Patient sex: F
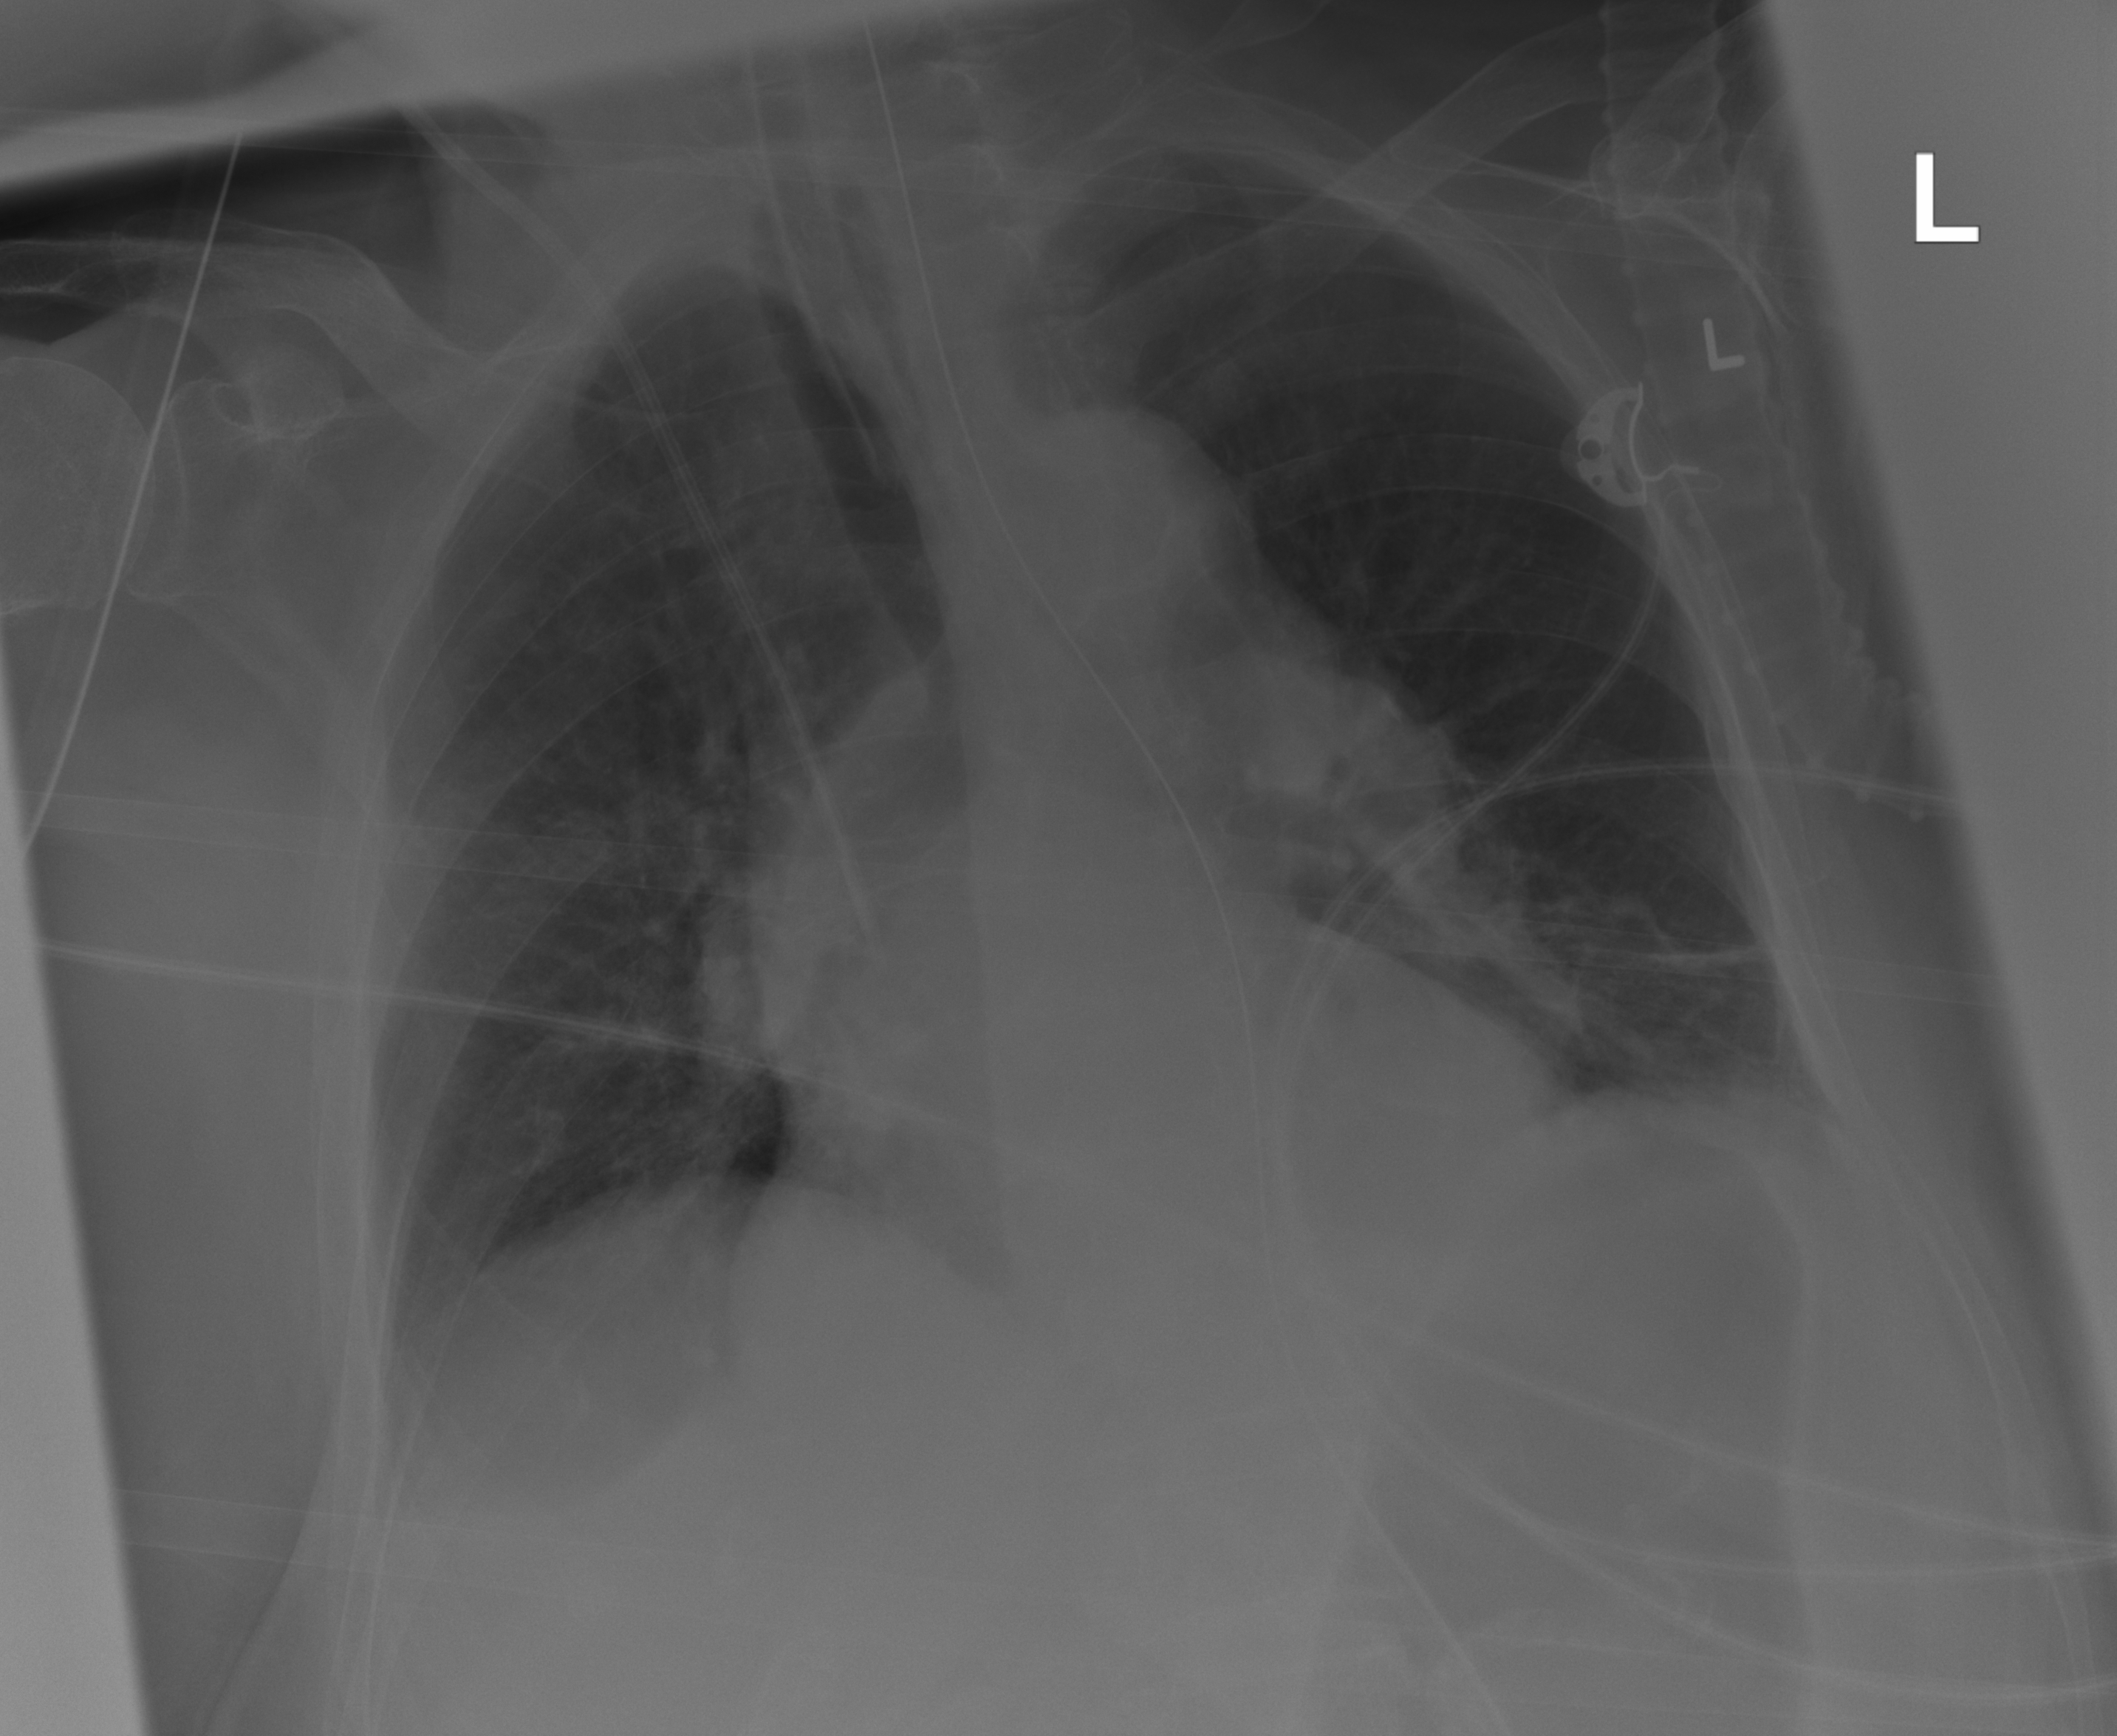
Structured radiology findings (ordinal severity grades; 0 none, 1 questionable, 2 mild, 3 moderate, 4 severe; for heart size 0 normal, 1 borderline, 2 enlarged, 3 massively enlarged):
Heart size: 2
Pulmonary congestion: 0
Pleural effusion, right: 0
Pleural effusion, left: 0
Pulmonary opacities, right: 0
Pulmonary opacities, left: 0
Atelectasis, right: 2
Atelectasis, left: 3